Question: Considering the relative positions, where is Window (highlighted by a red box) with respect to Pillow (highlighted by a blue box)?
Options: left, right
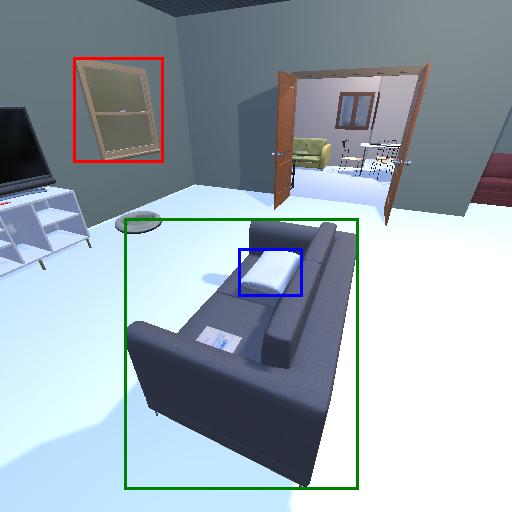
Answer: left